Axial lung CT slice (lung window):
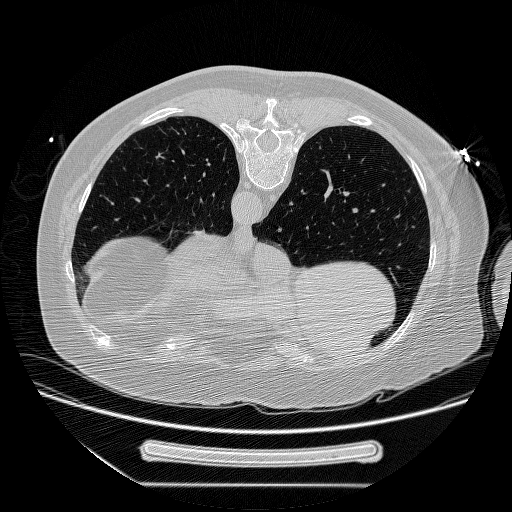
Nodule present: no